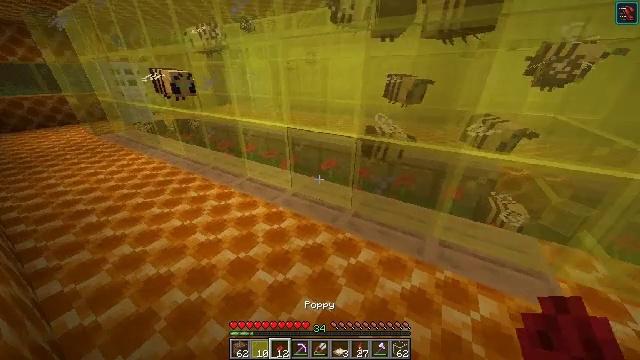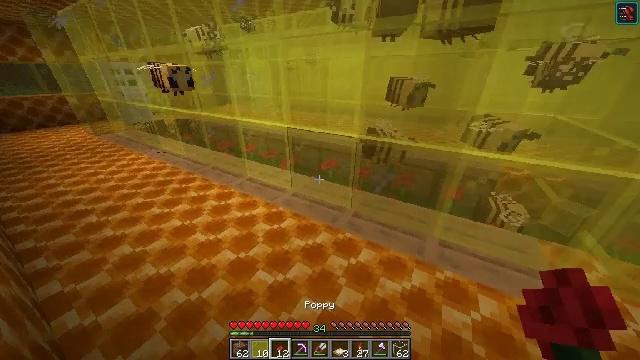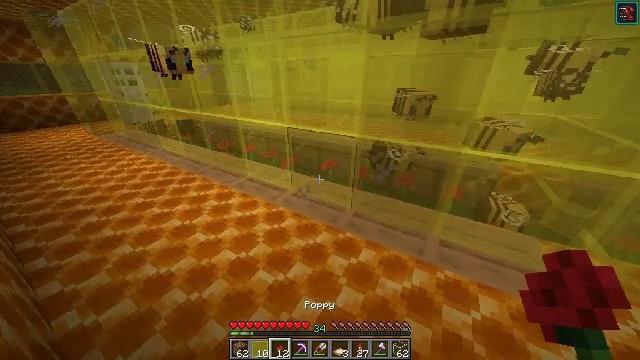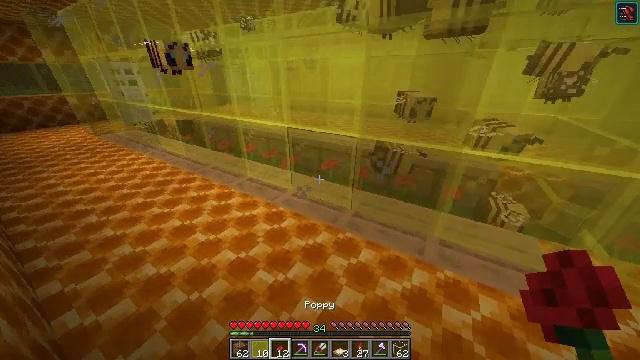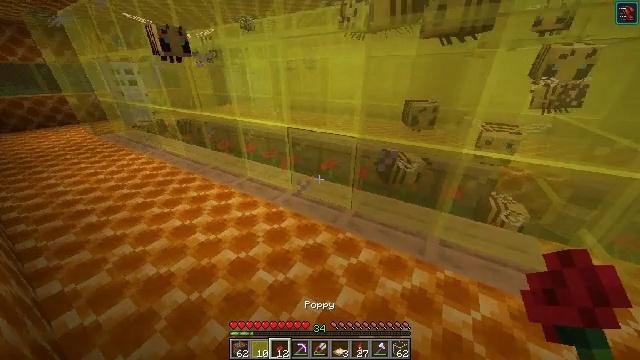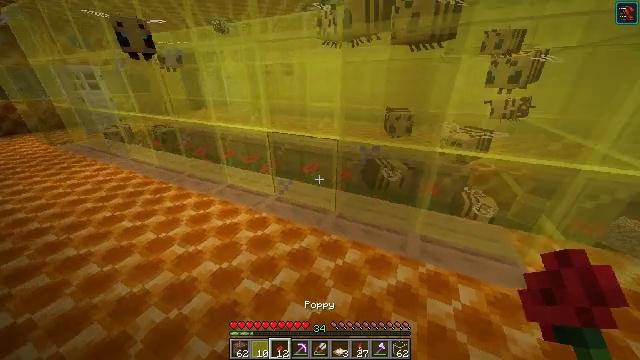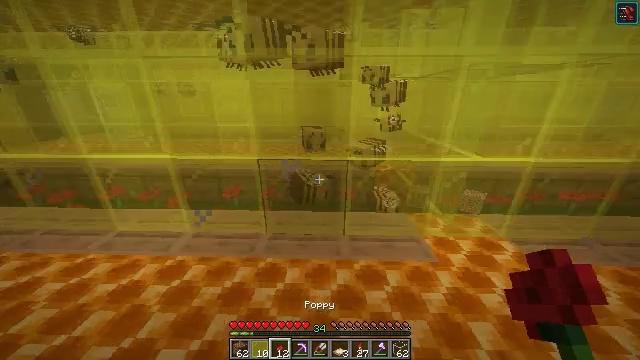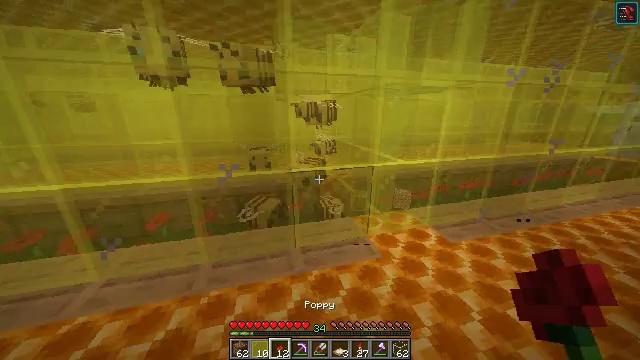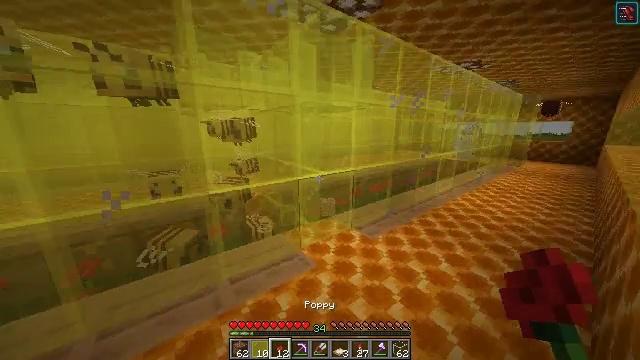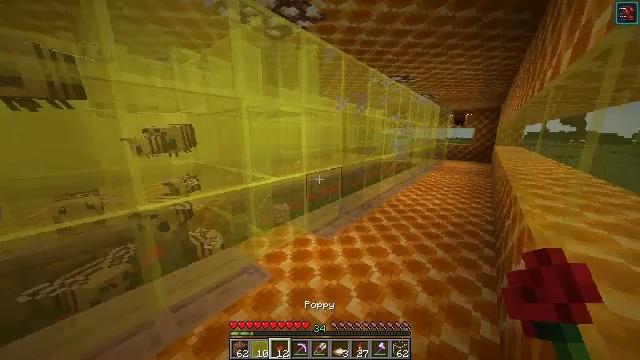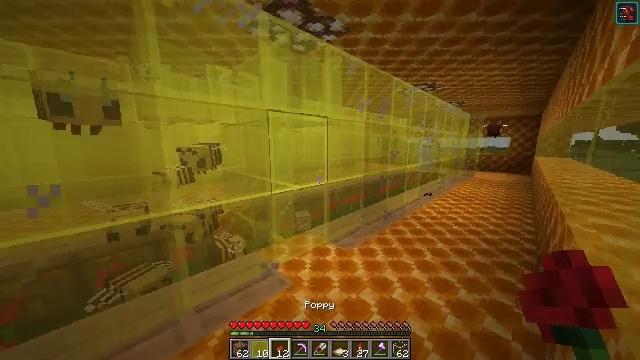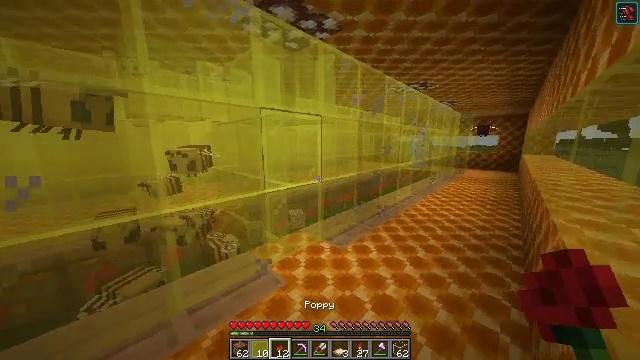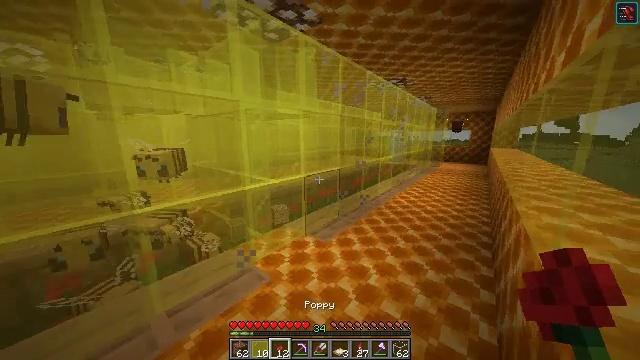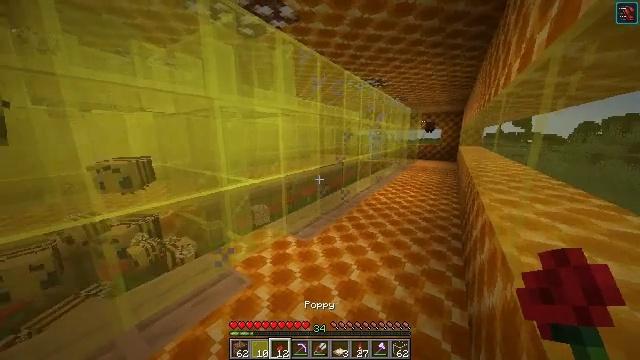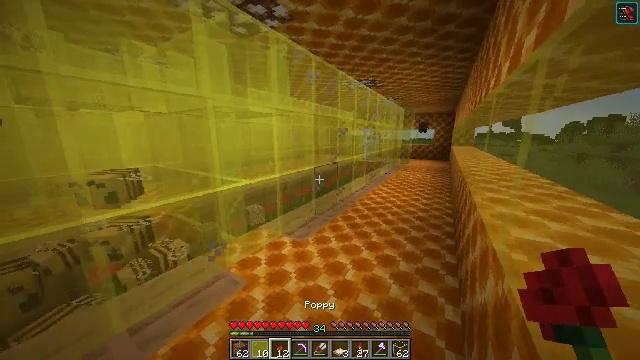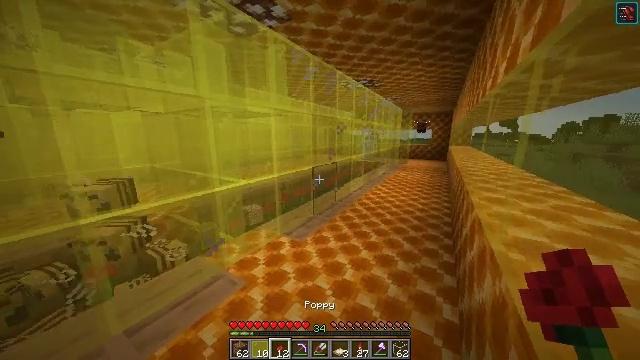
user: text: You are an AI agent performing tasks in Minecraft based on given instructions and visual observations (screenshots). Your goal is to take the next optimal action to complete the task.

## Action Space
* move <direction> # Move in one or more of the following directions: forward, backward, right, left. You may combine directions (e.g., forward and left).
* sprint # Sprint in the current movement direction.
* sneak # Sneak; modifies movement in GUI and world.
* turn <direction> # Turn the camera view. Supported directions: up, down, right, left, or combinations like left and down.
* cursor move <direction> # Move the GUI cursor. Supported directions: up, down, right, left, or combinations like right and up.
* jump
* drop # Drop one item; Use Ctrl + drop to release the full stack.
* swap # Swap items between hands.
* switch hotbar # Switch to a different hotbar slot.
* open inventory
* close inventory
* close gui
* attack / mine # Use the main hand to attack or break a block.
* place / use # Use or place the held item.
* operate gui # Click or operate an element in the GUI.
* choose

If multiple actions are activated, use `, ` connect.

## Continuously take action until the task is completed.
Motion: motion action
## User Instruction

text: Break the yellow stained glass pane.
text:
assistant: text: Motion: no_op
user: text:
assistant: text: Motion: no_op
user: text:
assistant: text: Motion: no_op
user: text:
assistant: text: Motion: no_op
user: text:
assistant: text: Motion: turn right
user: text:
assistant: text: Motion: turn right and up
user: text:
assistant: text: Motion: turn right and up
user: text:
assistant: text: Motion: turn right and up
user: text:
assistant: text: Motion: turn right and up
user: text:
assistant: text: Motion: turn left and up
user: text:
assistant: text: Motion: turn right
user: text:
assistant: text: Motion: turn right and down
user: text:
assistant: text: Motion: turn right
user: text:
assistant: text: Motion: turn right
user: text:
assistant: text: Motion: no_op
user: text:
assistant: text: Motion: no_op
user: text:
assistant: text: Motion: move forward and move right
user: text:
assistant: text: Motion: move forward and move right
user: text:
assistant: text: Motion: move forward and move right, turn left and down
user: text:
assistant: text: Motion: move forward and move right, turn left and down
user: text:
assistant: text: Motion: move right, turn left and up
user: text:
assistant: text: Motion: move right, turn left and up
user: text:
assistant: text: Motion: no_op
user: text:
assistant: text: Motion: turn right
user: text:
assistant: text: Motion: turn right
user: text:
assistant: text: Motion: turn left and up
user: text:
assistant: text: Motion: move back and move right, turn left and down
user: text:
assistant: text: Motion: move back and move right, turn left and down
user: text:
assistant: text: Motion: move back and move right, turn left and down
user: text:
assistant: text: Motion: move back and move right, turn left and down